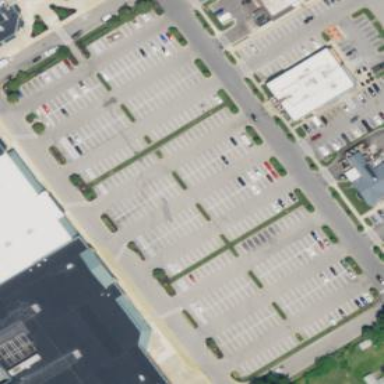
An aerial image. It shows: Parking area.